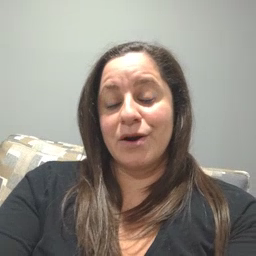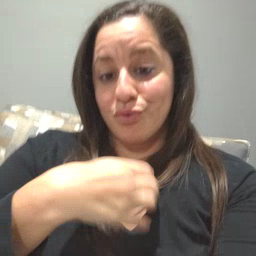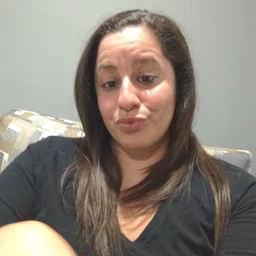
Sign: hungry